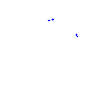
Particle: proton